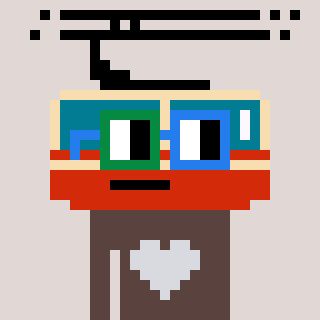
a pixel art character with square green and blue glasses, a tram wagon-shaped head and a darkbrown-colored body on a warm background